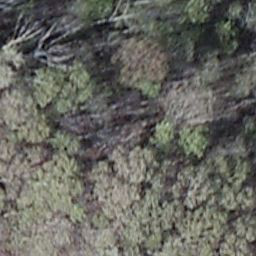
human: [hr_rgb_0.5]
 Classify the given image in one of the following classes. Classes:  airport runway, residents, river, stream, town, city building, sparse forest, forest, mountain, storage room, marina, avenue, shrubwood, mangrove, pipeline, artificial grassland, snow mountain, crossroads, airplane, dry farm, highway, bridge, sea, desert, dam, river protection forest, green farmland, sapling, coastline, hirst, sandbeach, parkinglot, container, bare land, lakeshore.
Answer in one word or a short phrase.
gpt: shrubwood